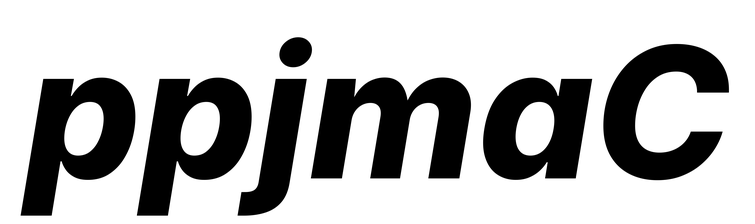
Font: Inter-Italic_ExtraBold_Italic